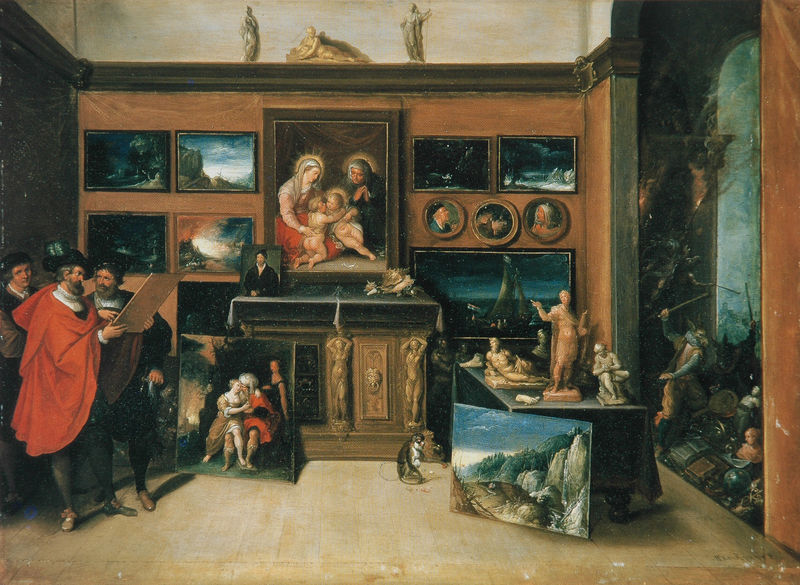
Titel: Kunstkabinett mit ikonoklastischen Eseln
Künstler: Frans Francken d. J.
Standort: München
Institution: Bayerische Staatsgemäldesammlungen
Schlagwörter: blau, feder, gemälde, kampf, mann, schatten, umhang, landschaft, menschen, holz, hut, hüte, licht, männer, raum, schwarz, tisch, zimmer, haus, hund, rot, tier, tuch, bart, bärte, wand, bärtig, johannes, rahmen, bild, holland, innenraum, portrait, porträt, kirche, boden, figur, interieur, mantel, familie, händler, kind, klassizismus, personen, wasserfall, boot, rund, affe, statue, relief, schiff, segelboot, bilder, schrank, ecke, segelschiff, besucher, saal, figuren, schlacht, salon, holzboden, wandgemälde, atelier, maler, zeigen, galerie, fussboden, katze, verkauf, verkäufer, eckig, porträts, künstler, leinwand, adeliger, kunst, bildnisse, krause, portraits, altar, betrachten, ausstellung, ecken, sims, gesims, skulpturen, werkstatt, plastiken, statuen, christus, jesus, mittelalter, fabelwesen, sammlung, elisabeth, heilige, kabinett, kunstkenner, museum, bildergalerie, leinwände, kunsthandel, sammler, verkaufen, heilig, maria, magdalena, szenen, ikone, anna, käufer, josef, besichtigung, vertäfelung, quadratisch, heilige familie, tondi, johannes der täufer, kenner, flandern, landschaften, landschaftsbilder, selbdritt, besichtigen, gemälde3, geälöde, gönner, kunstliebhaber, kunstsammlung, mria, mäzenen, roat, galerieraum, einige bilder, drei personen betrachten ein bild, fabelweaen, umhang rot